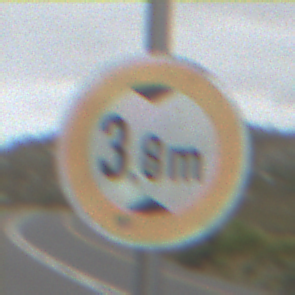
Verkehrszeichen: TatsaechlicheHoehe
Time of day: Midday
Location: Outdoor (Nature)
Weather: Overcast
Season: NotSpecified
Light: Natural